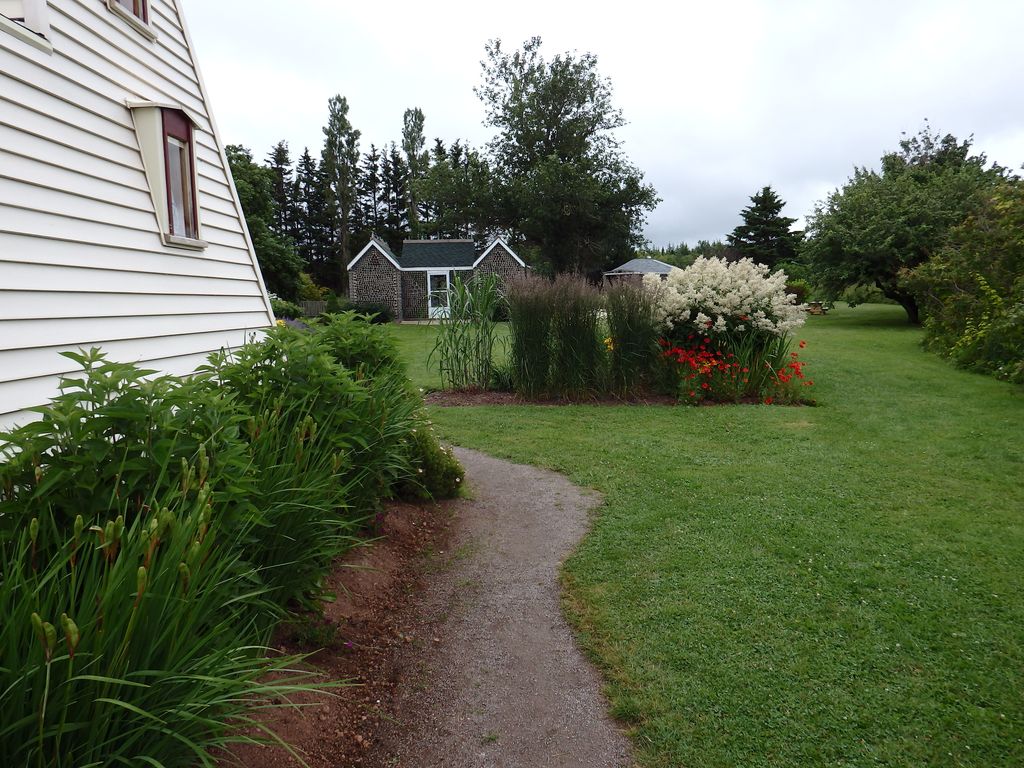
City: charlottetown